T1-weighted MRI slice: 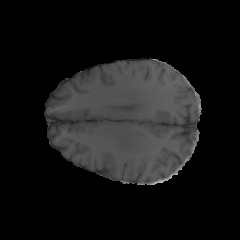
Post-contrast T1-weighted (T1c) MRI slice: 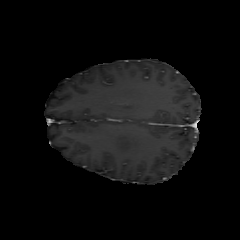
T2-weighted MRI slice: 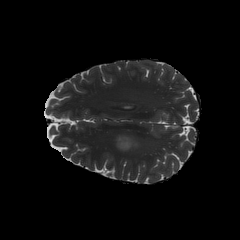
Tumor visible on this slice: yes